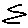
Label: zigzag